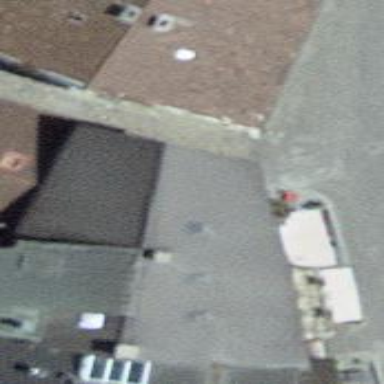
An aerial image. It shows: Restaurant located within hotel.